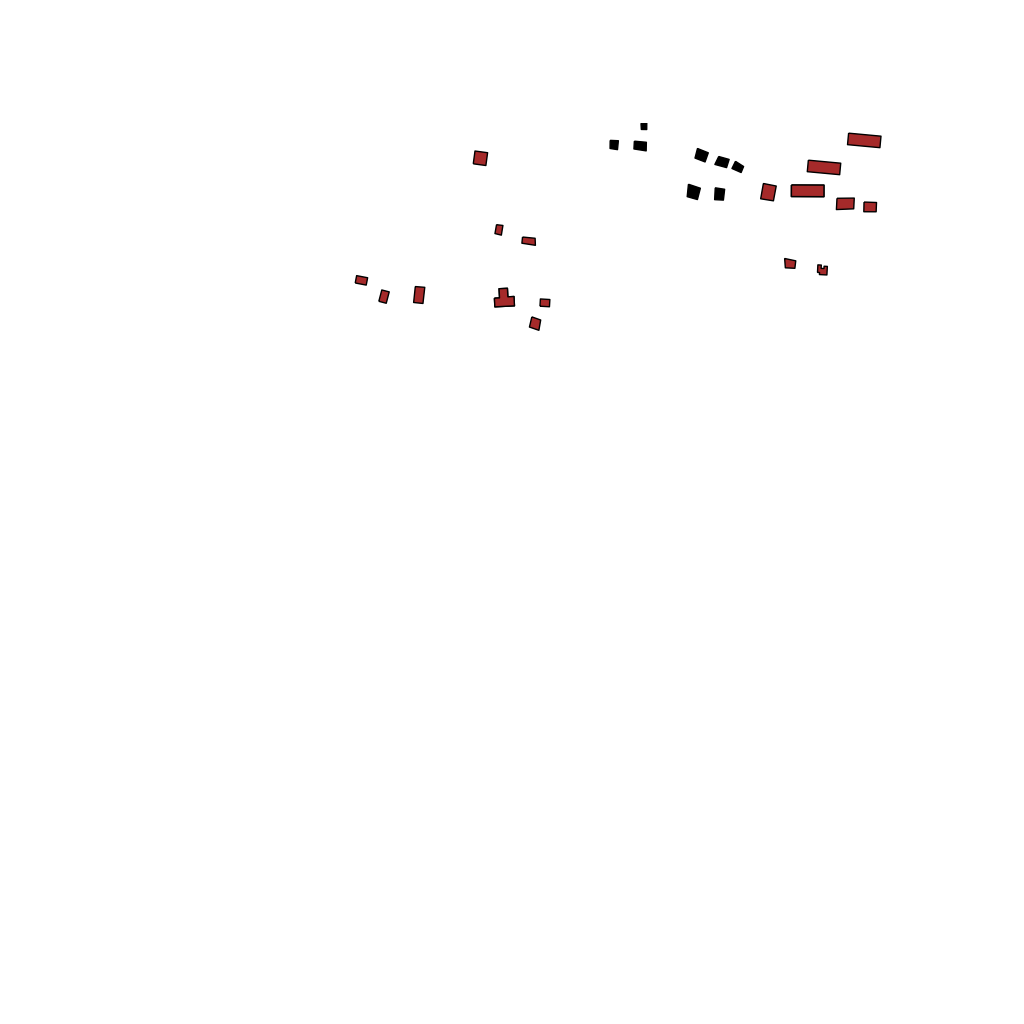
Tags: overhead vector_map, recreation, individual_rise, low_rise, density_1, Building, Facility, 1.0 km²